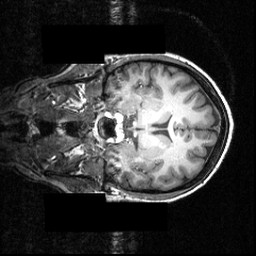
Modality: T1w
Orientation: coronal
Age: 23
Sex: female
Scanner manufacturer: siemens
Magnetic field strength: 3.951 T
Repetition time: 1.5 s
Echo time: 0.00335 s